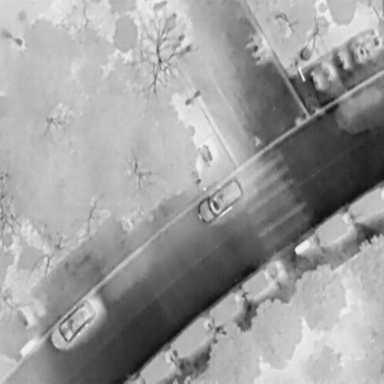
There are nine objects shown in the infrared image, including two Cars, six Bicycles, and a DontCare.